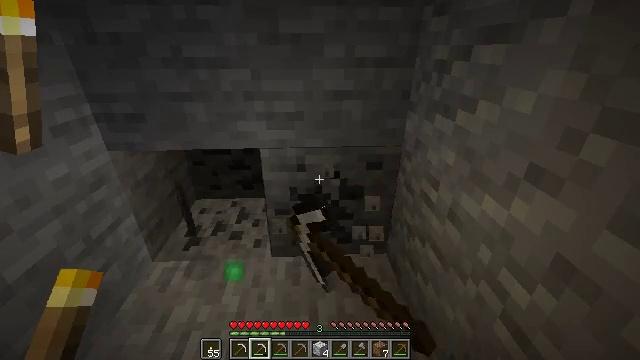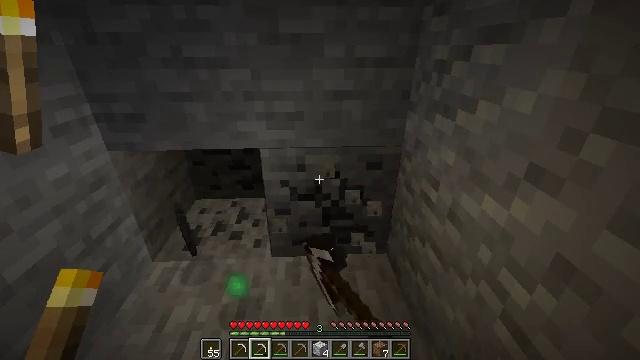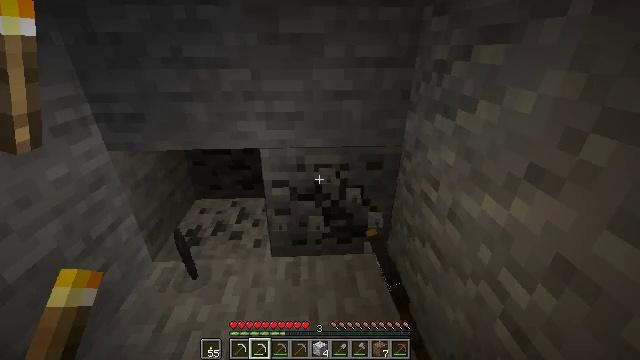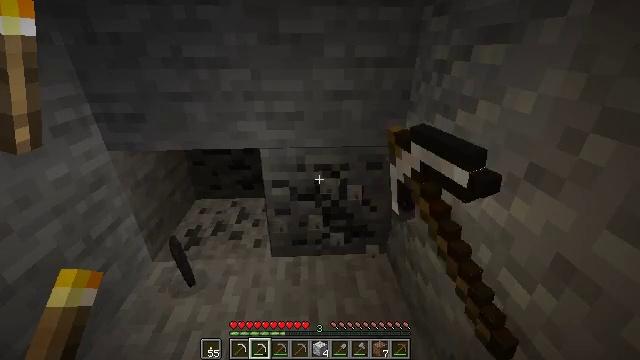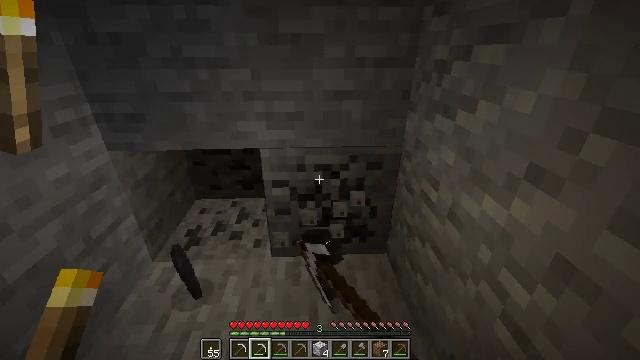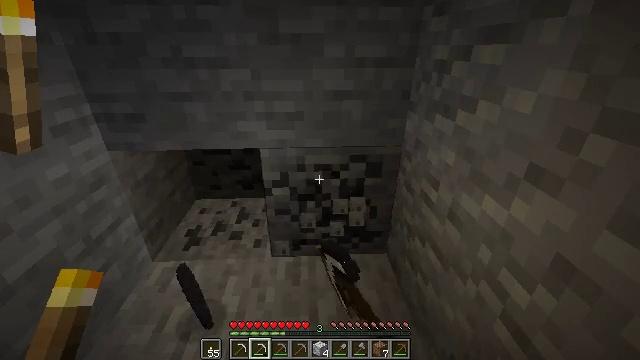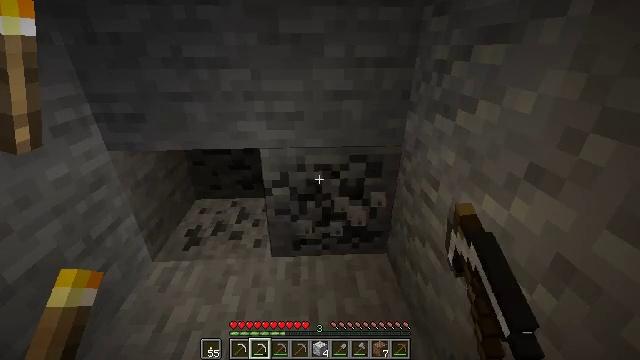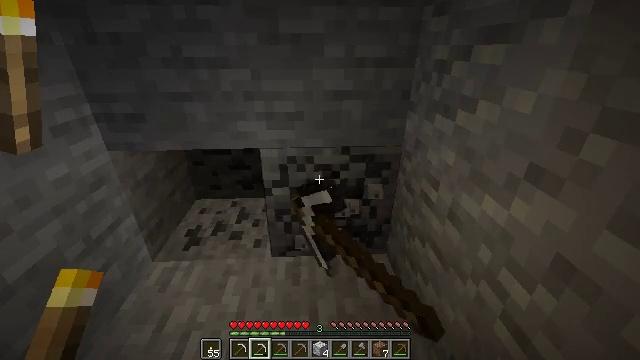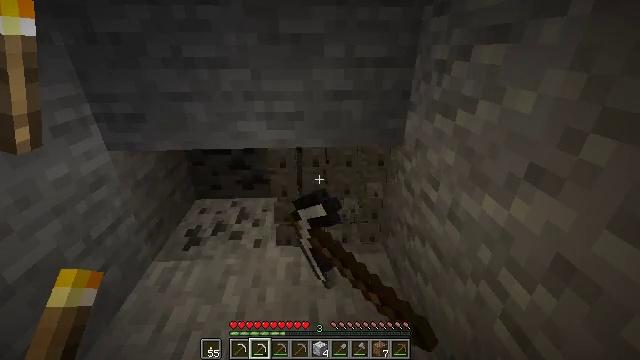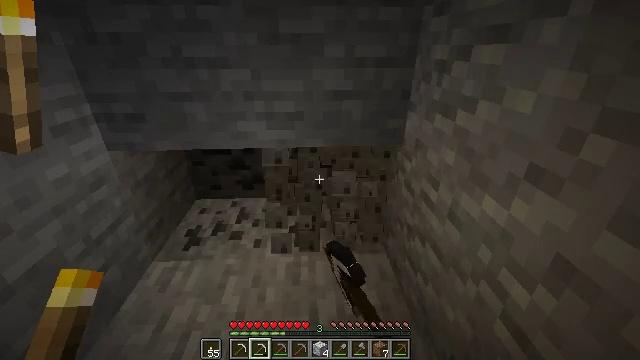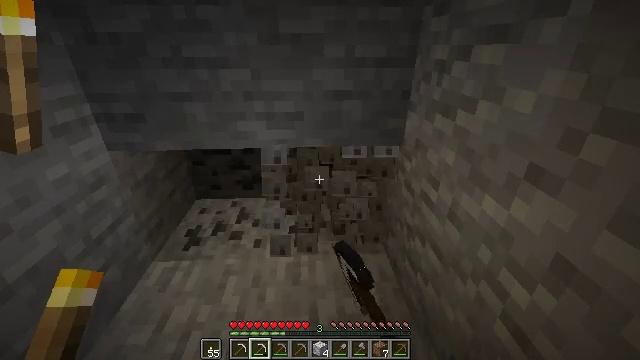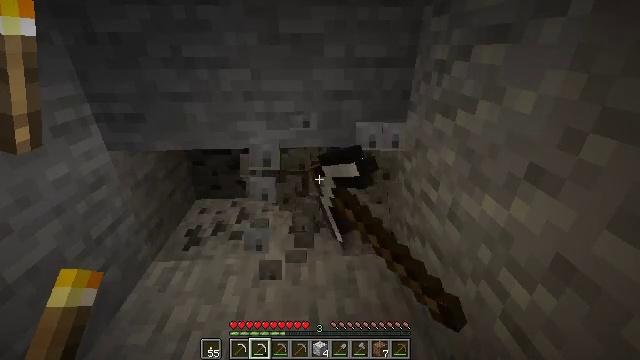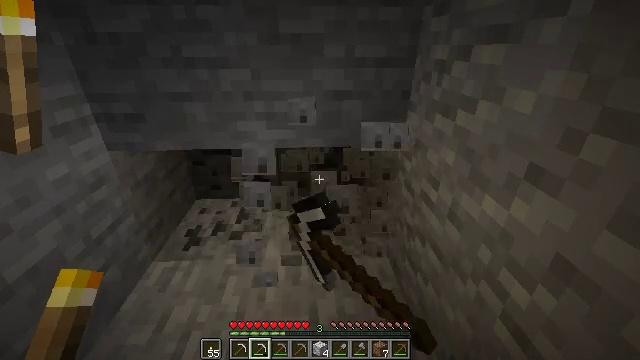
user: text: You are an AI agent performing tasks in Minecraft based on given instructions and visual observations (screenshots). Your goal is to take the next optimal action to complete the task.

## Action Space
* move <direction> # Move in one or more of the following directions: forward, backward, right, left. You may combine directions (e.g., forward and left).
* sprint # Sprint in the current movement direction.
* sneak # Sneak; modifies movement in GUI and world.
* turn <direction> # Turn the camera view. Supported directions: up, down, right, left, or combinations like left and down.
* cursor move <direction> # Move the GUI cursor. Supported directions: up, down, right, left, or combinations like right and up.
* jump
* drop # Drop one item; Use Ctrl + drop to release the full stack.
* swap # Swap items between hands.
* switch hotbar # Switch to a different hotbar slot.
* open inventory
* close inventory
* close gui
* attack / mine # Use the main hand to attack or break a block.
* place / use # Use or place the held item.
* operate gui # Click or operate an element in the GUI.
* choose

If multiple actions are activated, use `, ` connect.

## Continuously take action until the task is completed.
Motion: motion action
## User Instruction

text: Collect coal by mining the ore.
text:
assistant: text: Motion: attack / mine
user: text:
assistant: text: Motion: attack / mine
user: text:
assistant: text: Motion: attack / mine
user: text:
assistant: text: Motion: attack / mine
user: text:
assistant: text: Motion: attack / mine
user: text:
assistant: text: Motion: attack / mine
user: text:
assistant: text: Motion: attack / mine
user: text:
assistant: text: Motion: attack / mine
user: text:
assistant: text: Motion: attack / mine
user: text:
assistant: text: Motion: attack / mine
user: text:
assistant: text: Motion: attack / mine
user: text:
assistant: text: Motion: attack / mine
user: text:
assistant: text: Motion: attack / mine